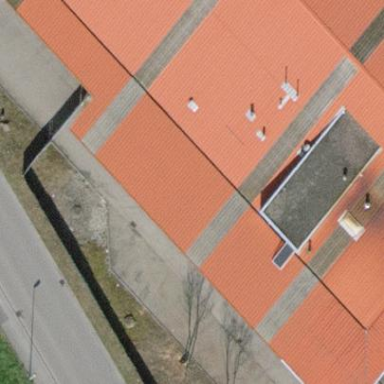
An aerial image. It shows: View of roof of building.